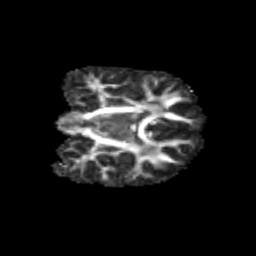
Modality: FA
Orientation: coronal
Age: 14
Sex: female
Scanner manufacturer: siemens
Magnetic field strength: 3 T
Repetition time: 3.8 s
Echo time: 0.07 s